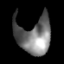
Tissue: lung
Cell type: Epithelial cells
Senescence score: 0.5551
Nuclear area (px): 1192
Mean DAPI intensity: 117.334